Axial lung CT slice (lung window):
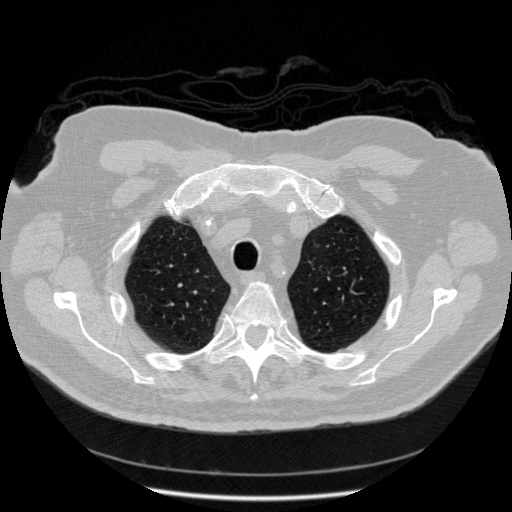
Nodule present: no